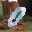
Label: 0